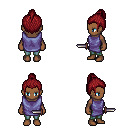
a pixel art fantasy rpg character, female body template, human, dark skin, chain tabard jacket, teal pants, brunette short topknot hairstyle, dagger, four views (front, back, left, right), 2x2 character sprite sheet, small pixel art, hard edges, no anti-aliasing